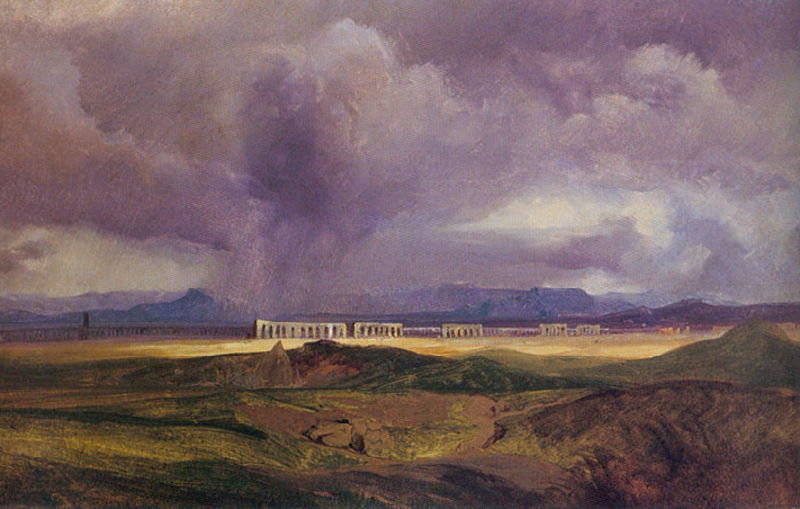
Titel: Ein Gewitter in der römischen Campagna
Künstler: Karl Blechen
Standort: Berlin
Institution: Alte Nationalgalerie
Schlagwörter: berg, blau, dunkel, felsen, gemälde, gestein, gewitter, himmel, schatten, wasser, weiß, wolken, aquarell, fluss, gelb, grün, landschaft, ocker, braun, grau, hintergrund, licht, schwarz, säule, säulen, gebäude, gras, haus, rot, weg, wiese, wolke, beige, malerei, wand, architektur, stein, steine, öl, ebene, erde, feld, felder, ferne, gräser, horizont, hügel, natur, weite, wind, brücke, flach, sonne, wiesen, boden, land, person, turm, italien, furchen, berge, fels, gebirge, wüste, mauer, farbe, lila, violett, hügle, rundbogen, sturm, stürmisch, unwetter, wetter, regen, senke, bögen, ruine, belichtung, antike, gebilde, ruinen, puppe, gemäuer, römer, landschaftsbild, hügelig, karg, mystisch, griechenland, tempel, aquädukt, suppe, aquadukt, monument, bauwerk, schottland, bauwerke, limes, niederschlag, wolkenbruch, runie, regenwolke, ebende, regenschauer, landshcaft, wolkengebirge, hüggel, monumente, dau, regen\, rregen, steinkreis, stone, stonehenge, weiese, ??????????, hendge, archietktur, architekttur, nat016f